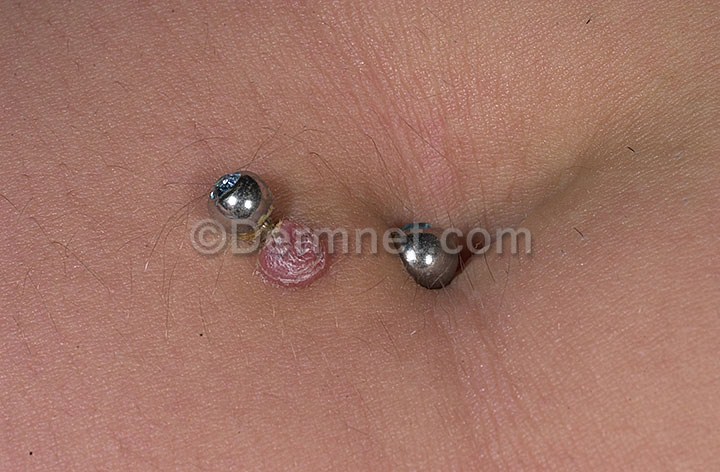
Disease: Vascular Tumors